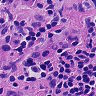
Metastatic tissue present: yes